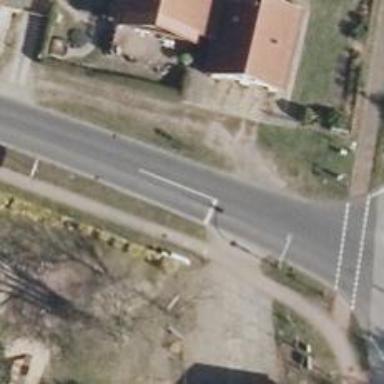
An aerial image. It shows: Tertiary road with asphalt surface.